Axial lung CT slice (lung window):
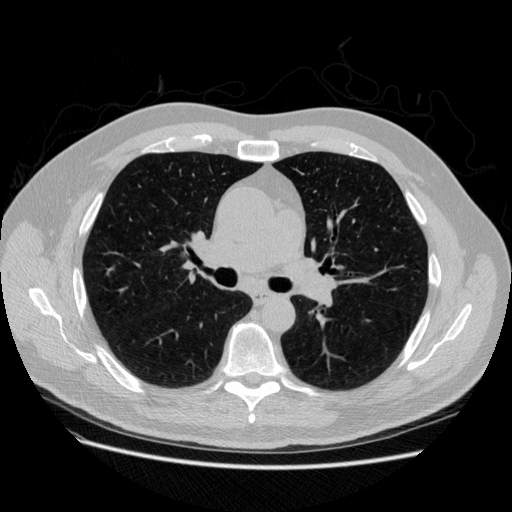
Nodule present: no